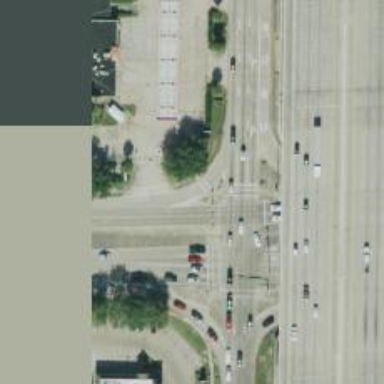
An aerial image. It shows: Frontage road connected to secondary link road.